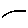
Label: line